Question: I did hidden eclipse main menu.
I want to display all item of eclipse menu but i don't know how to do this. Help me.

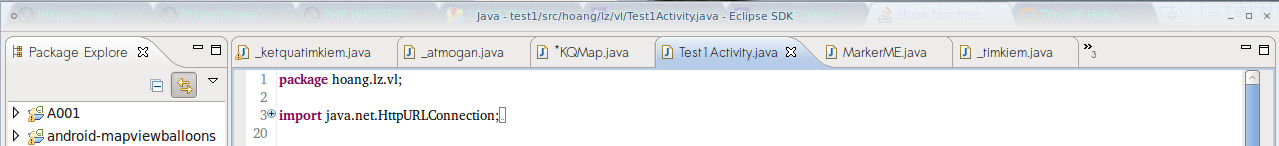
Answer: '''
'You could achieve this goto your workspace delete folder
.metadata folder then open'
'eclipse with this workspace and import
all projects selecting your workspace folder.'
'''
In window option there is show toolbar click and see
Press alt to see window menu
or use 'customized perspective'